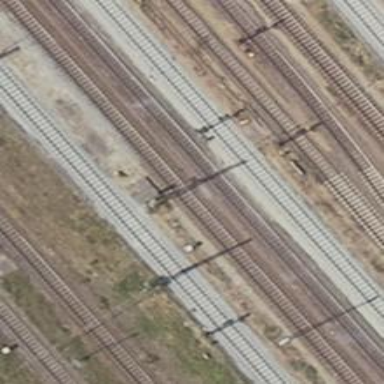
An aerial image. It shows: Railway signal.